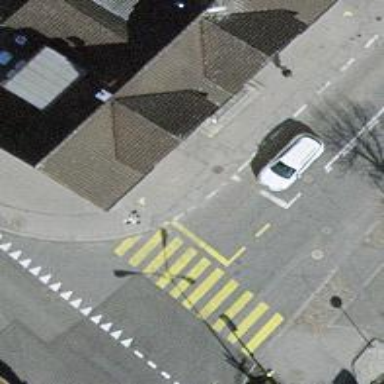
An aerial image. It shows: Road with traffic signals at the crossing.